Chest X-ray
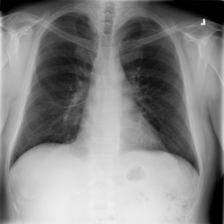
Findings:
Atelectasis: negative
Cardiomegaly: negative
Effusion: negative
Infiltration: positive
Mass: negative
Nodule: negative
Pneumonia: negative
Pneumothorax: negative
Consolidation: negative
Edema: negative
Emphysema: negative
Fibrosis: negative
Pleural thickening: negative
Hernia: negative